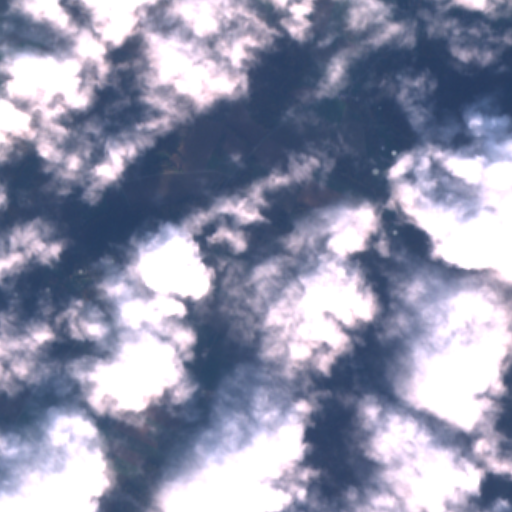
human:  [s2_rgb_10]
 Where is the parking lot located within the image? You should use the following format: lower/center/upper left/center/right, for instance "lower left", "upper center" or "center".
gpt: The parking lot is located in the upper right of the image.
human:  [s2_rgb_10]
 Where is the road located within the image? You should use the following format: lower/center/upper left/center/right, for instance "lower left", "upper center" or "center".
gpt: There is no road in the image.